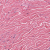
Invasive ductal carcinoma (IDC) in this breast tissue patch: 0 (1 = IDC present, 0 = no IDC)